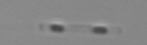
Label: Leptocylindrus